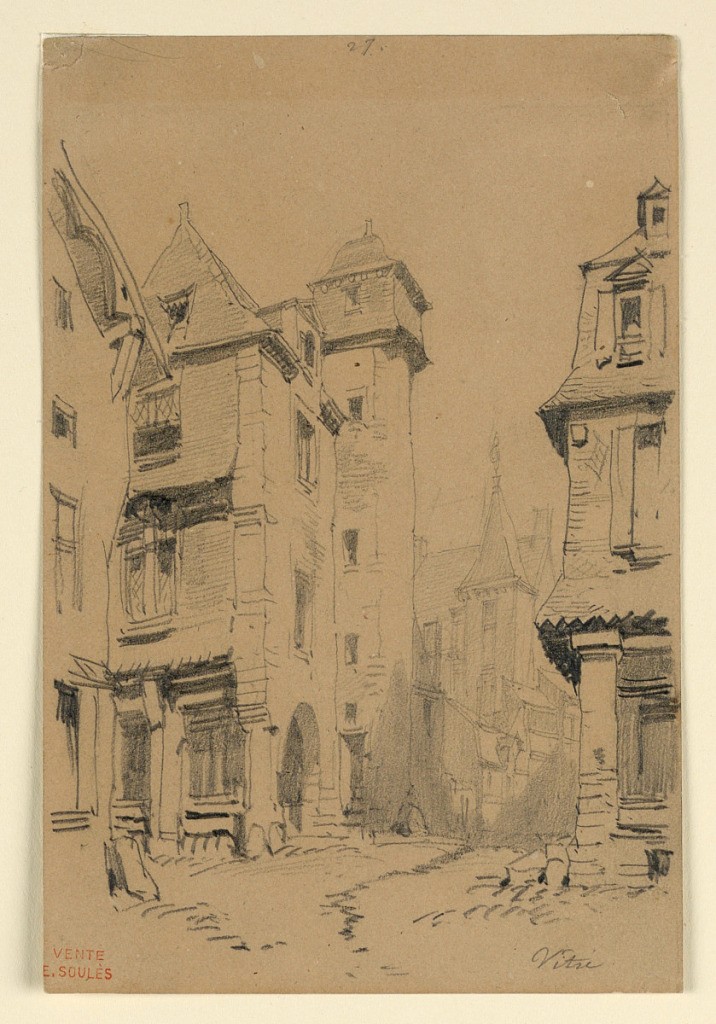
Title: A Street in Vitri, Bretagne
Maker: Eugène Edouard Soulès, French, 1811–1876
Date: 1840–1860
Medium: Graphite on brown paper, mounted
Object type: Drawing
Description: Stately mansions. Written with pencil, above center: "27" and "Vitri" below at right.